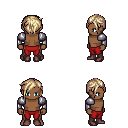
a pixel art fantasy rpg character, male body template, human, dark skin, steel arm armor, red pants, white blonde pixie cut hairstyle, maroon shoes, four views (front, back, left, right), 2x2 character sprite sheet, small pixel art, hard edges, no anti-aliasing